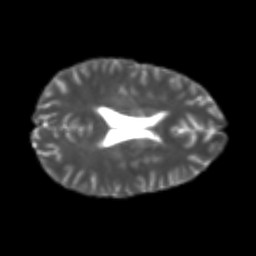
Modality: T2w
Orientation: axial
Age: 24
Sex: male
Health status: healthy
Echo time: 0.074 s